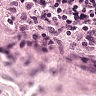
Metastatic tissue present: no